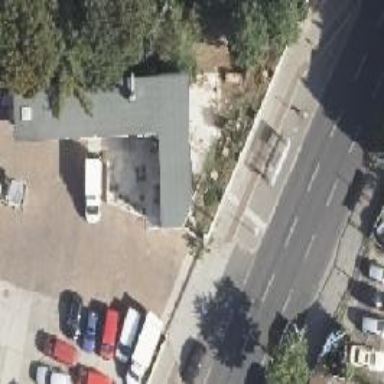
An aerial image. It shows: Fuel station.